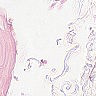
Metastatic tissue present: no